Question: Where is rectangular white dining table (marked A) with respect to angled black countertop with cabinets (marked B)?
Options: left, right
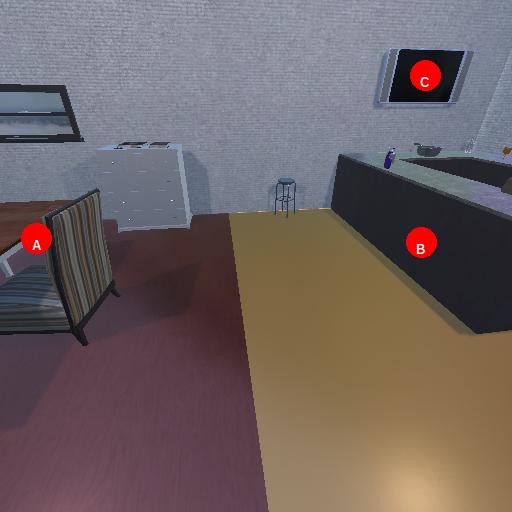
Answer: left